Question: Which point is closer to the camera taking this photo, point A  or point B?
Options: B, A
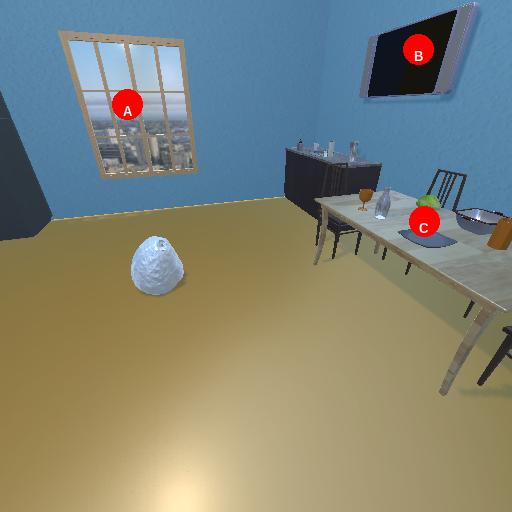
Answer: B